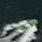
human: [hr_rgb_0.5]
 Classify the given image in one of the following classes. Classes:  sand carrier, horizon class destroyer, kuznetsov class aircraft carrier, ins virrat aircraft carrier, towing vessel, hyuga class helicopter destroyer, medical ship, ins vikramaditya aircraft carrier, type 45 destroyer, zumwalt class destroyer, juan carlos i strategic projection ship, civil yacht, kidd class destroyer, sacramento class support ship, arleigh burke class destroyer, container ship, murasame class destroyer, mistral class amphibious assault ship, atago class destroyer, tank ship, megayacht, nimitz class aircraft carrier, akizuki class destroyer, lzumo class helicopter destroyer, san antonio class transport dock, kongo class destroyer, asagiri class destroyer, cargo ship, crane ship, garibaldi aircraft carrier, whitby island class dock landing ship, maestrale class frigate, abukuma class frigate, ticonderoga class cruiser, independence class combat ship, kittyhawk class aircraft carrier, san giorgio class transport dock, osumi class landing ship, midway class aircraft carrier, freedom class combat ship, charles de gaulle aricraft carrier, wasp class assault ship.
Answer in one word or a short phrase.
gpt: Civil yacht